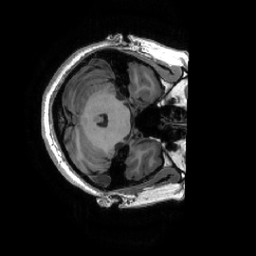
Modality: T1w
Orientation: axial
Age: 30
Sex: female
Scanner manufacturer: ge
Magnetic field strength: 3 T
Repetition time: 0.0073 s
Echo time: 0.003 s